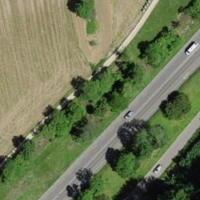
EUNIS habitat code: 25
Species observed at this site:
Carpinus betulus